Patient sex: M
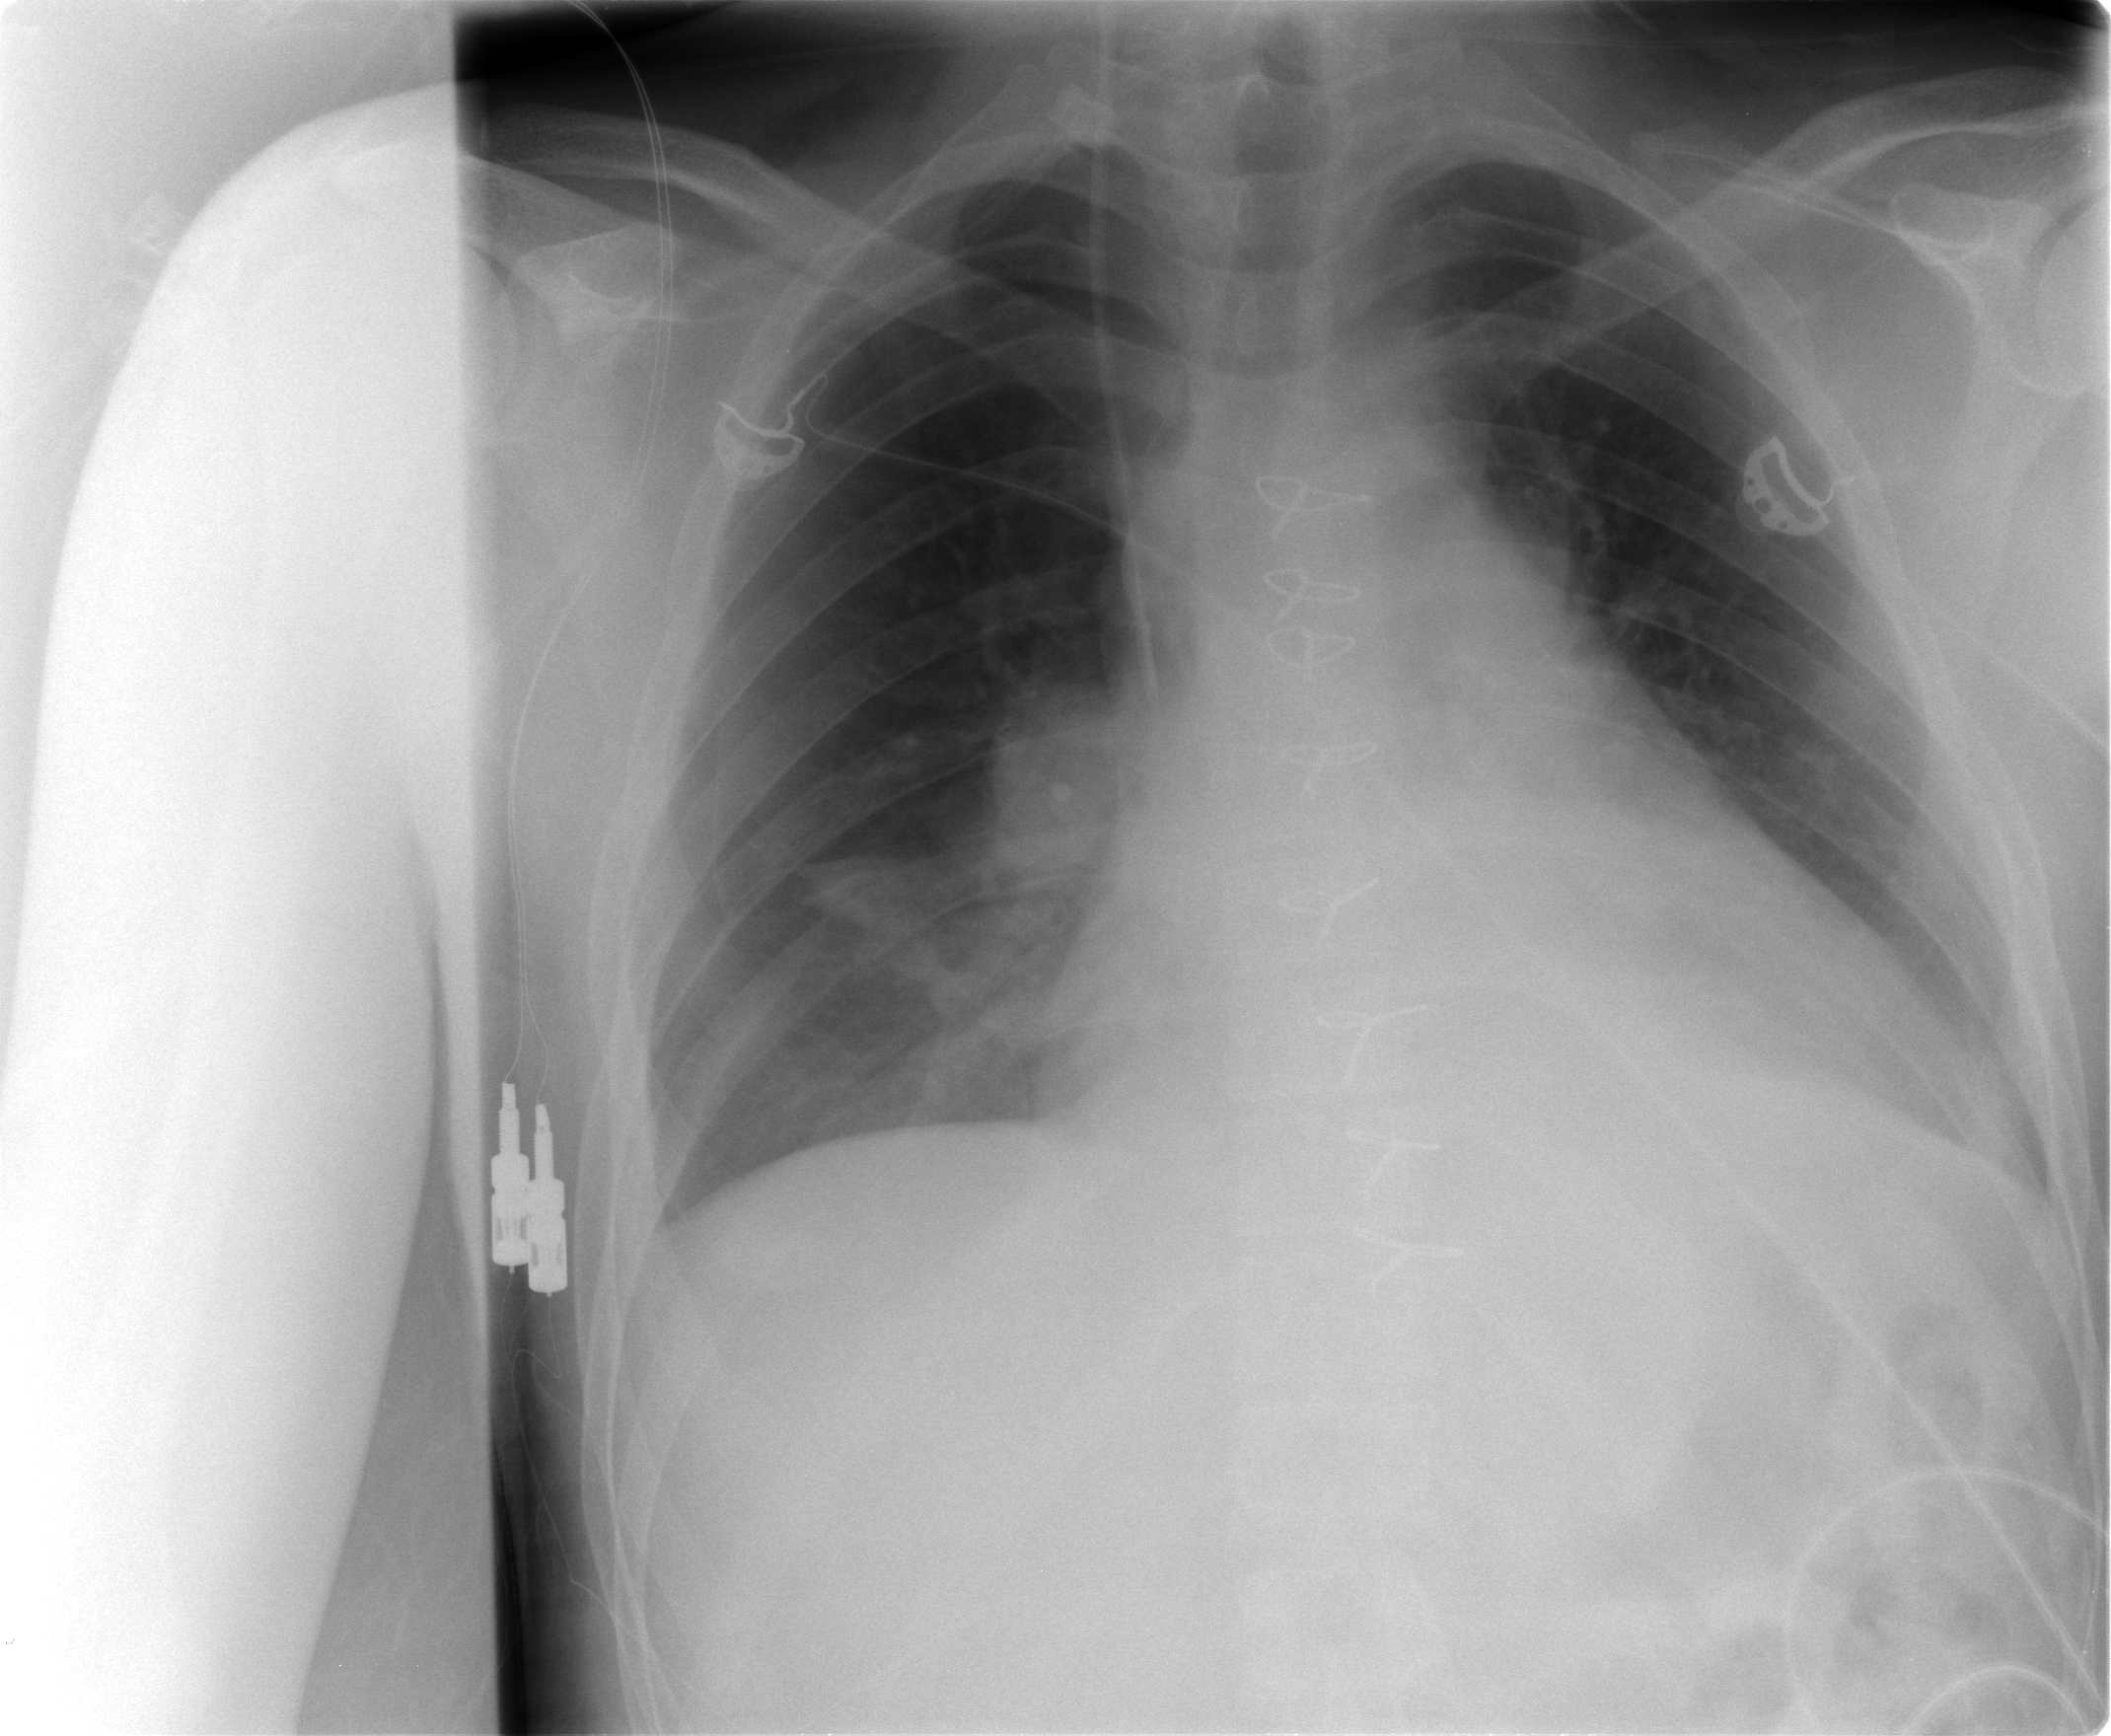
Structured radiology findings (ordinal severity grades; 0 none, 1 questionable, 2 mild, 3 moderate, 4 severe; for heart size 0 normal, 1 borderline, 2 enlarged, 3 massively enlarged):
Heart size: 2
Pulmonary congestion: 0
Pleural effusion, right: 0
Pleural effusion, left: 2
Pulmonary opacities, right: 0
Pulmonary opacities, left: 0
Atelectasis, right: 2
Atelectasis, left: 2